Question: In my Android Studio, I can not see plugin bloc code generator
Below is the screenshot.

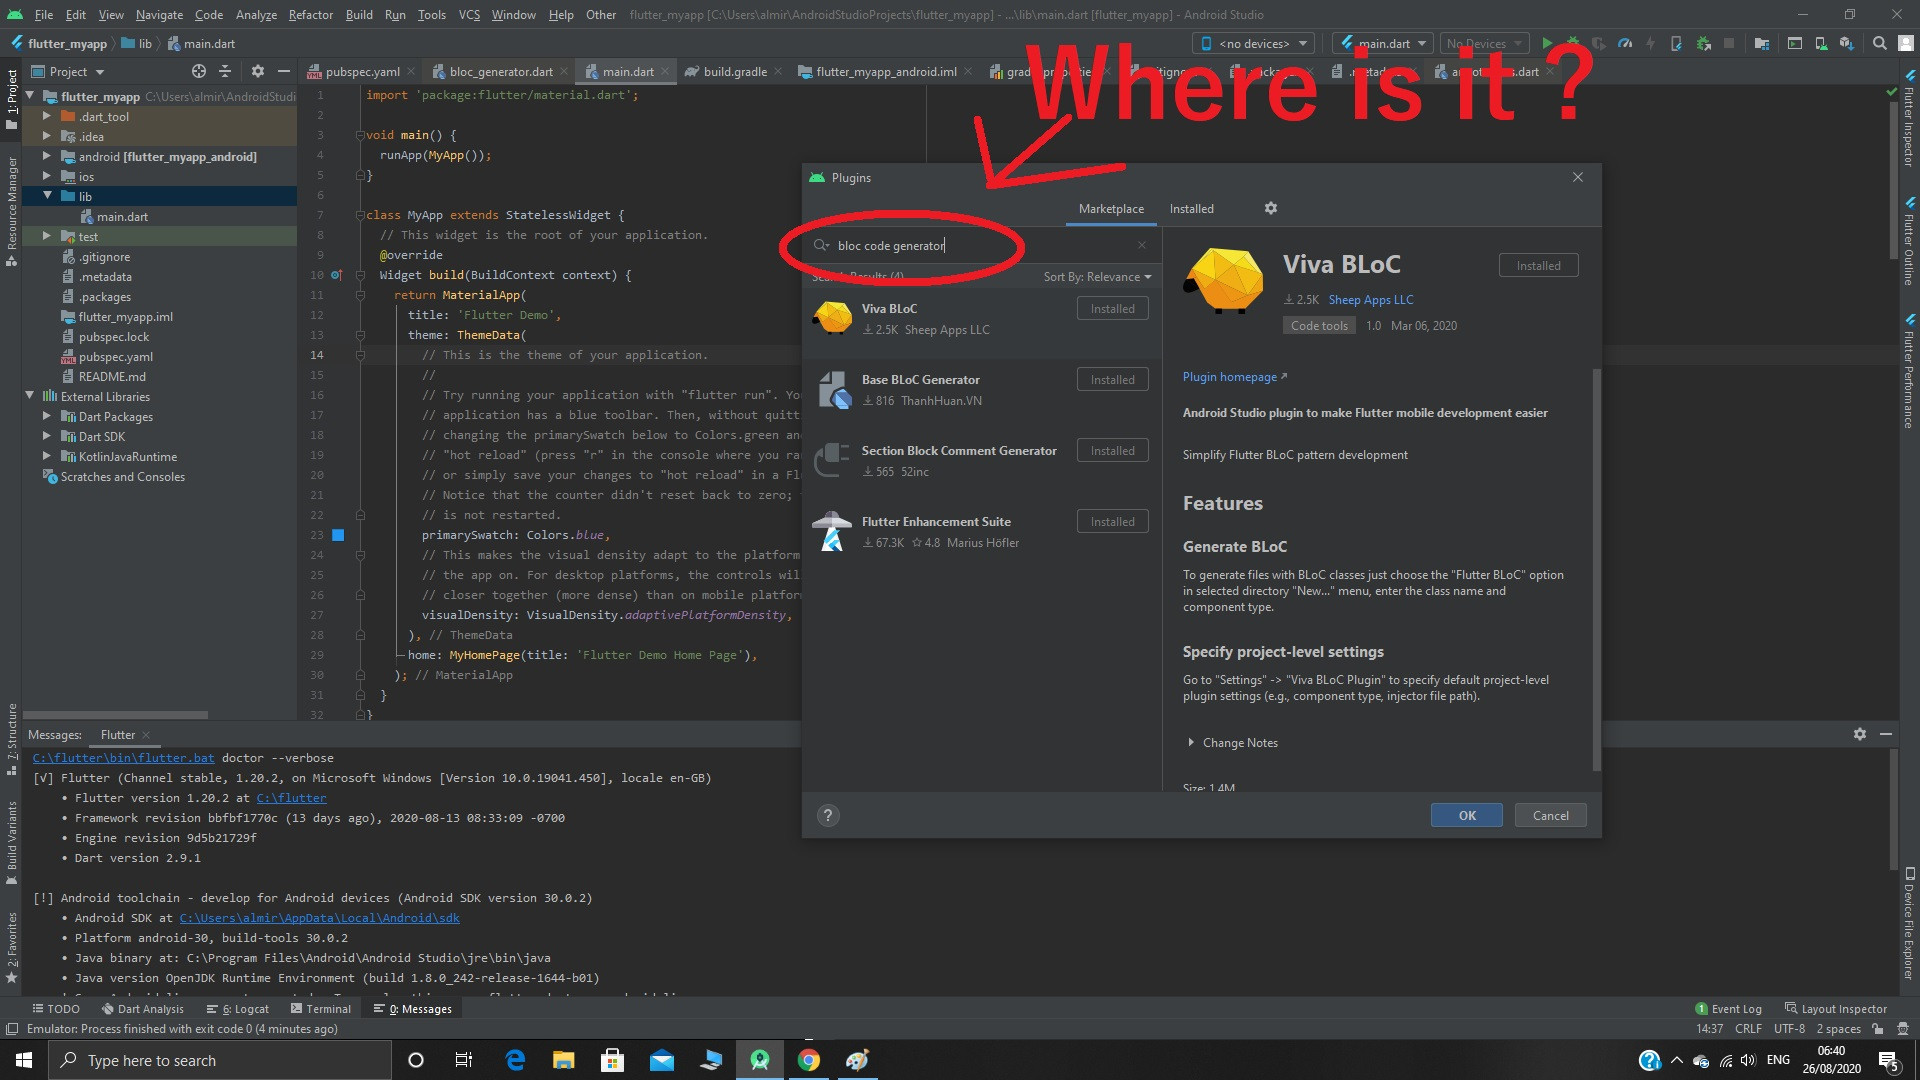
Answer: It is the plugin that I have linked (<URL> and they did change the name apparently. You can see from your screenshot that version 1.60 was released in September 27th 2019. The same release date and version can be found in the plugin that I linked. I hope this answered your question.